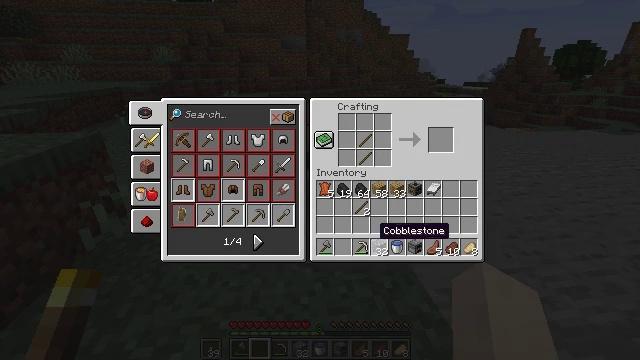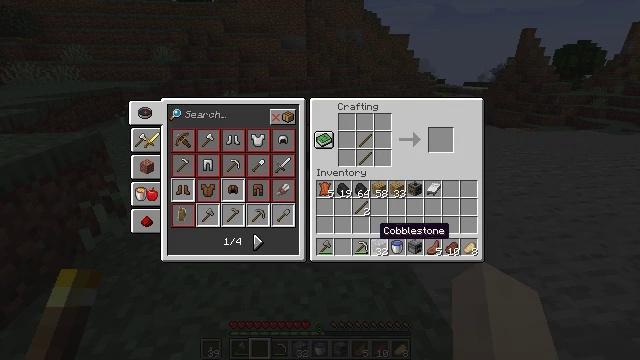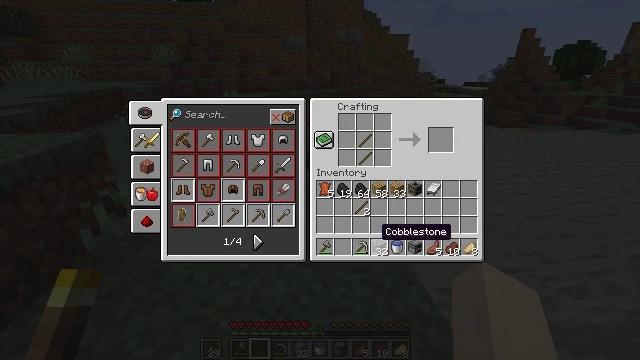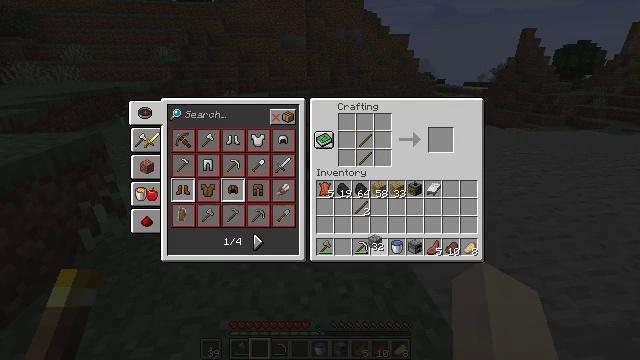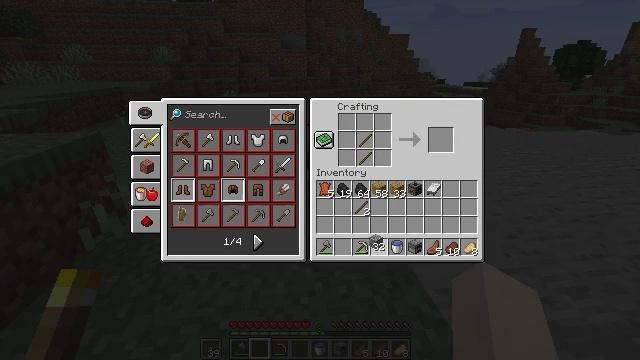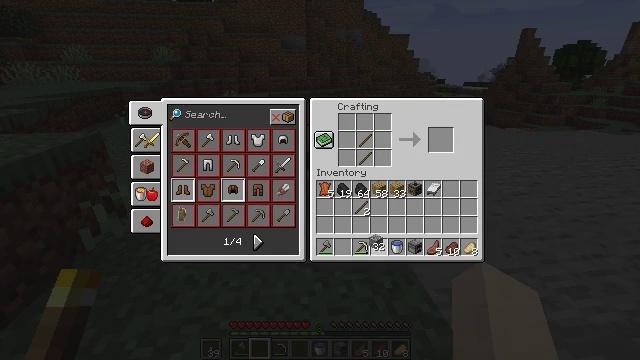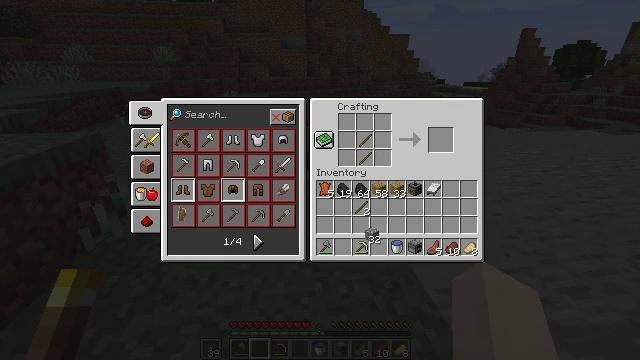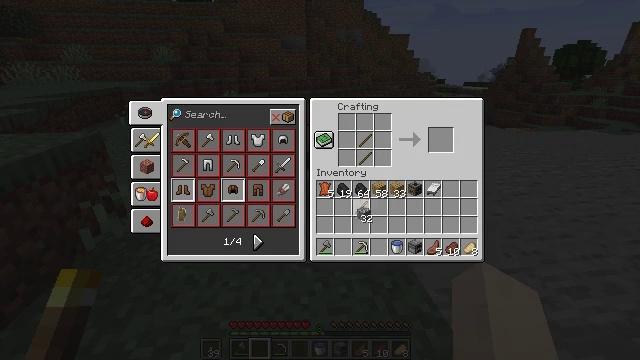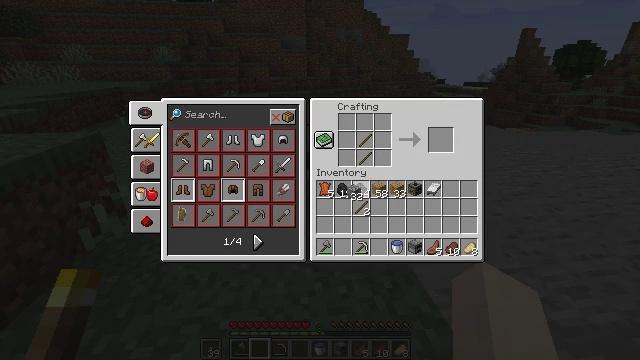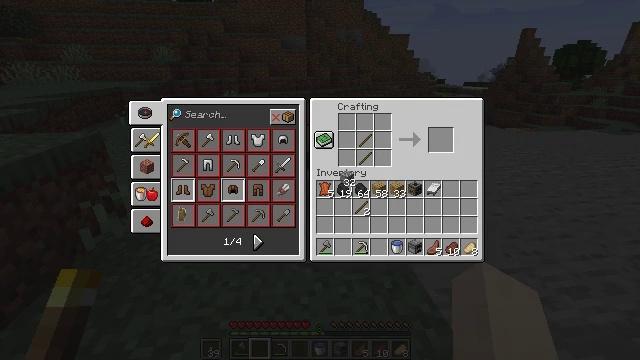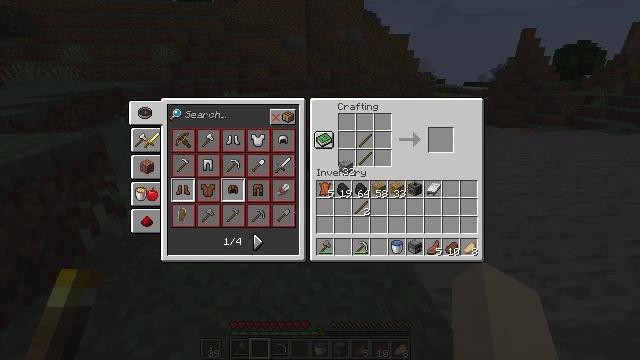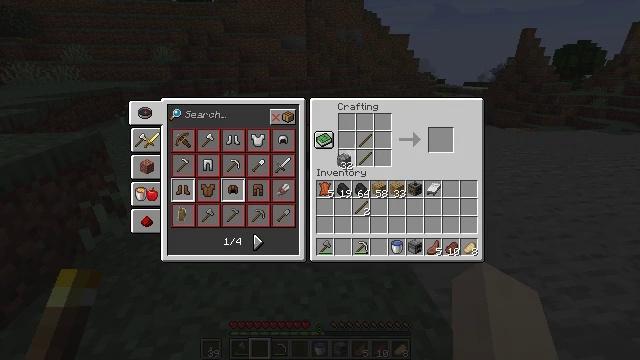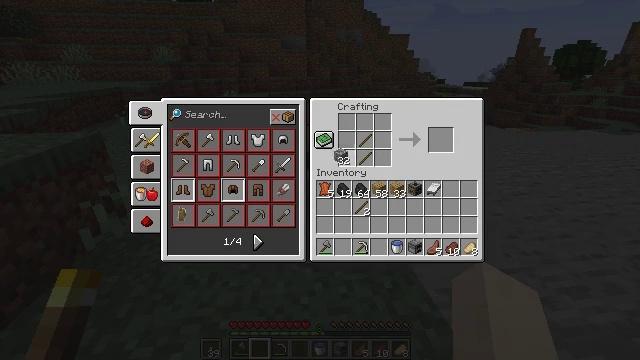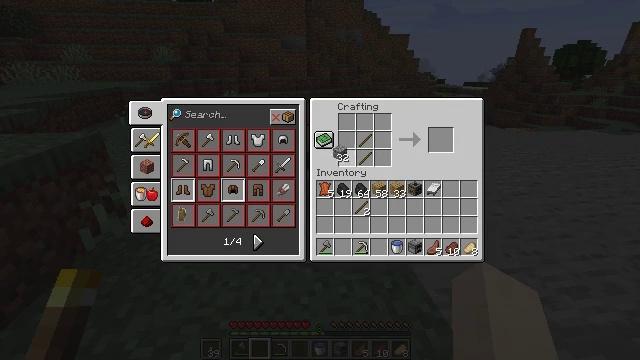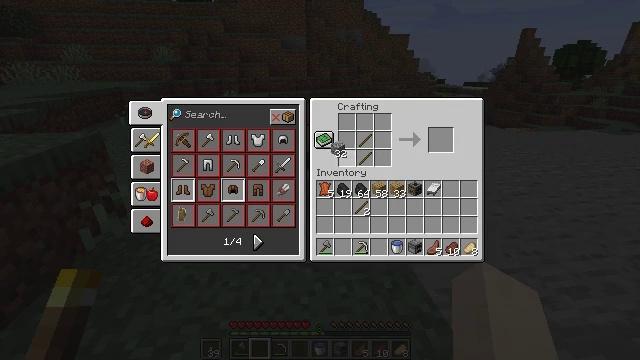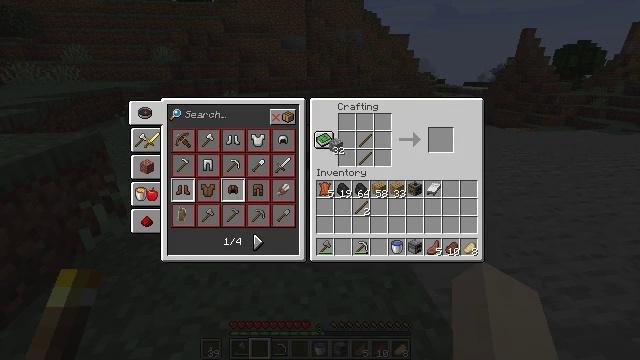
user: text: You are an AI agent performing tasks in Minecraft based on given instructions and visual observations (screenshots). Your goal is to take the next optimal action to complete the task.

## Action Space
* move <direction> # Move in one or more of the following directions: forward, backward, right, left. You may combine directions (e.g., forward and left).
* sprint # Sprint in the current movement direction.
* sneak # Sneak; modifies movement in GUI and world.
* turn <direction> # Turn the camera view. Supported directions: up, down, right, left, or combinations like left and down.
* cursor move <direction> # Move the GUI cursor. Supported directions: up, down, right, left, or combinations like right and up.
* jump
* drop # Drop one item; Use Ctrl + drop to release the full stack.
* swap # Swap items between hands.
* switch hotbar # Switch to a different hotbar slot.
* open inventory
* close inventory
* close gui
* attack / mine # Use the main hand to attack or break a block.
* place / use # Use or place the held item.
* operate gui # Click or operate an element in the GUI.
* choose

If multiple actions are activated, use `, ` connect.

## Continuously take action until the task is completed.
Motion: motion action
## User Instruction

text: Use cobblestones and sticks on a crafting table to make a stone pickaxe.
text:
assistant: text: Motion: no_op
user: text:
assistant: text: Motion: no_op
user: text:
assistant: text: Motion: operate gui
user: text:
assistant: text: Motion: operate gui
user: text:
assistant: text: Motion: operate gui
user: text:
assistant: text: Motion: cursor move up
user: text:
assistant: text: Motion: cursor move left and up
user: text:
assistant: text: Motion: cursor move left and up
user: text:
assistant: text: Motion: cursor move up
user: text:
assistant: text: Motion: cursor move up
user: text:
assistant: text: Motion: no_op
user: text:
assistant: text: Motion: no_op
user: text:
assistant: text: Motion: no_op
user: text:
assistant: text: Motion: no_op
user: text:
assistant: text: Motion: no_op
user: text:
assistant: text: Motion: no_op
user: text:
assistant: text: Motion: no_op
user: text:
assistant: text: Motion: no_op
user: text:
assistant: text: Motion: no_op
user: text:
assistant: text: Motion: no_op
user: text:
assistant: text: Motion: no_op
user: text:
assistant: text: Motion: no_op
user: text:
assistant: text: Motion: no_op
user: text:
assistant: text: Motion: no_op
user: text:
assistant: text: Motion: no_op
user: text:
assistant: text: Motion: no_op
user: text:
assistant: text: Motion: no_op
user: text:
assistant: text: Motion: choose
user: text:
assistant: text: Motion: choose
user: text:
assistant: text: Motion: cursor move right, choose